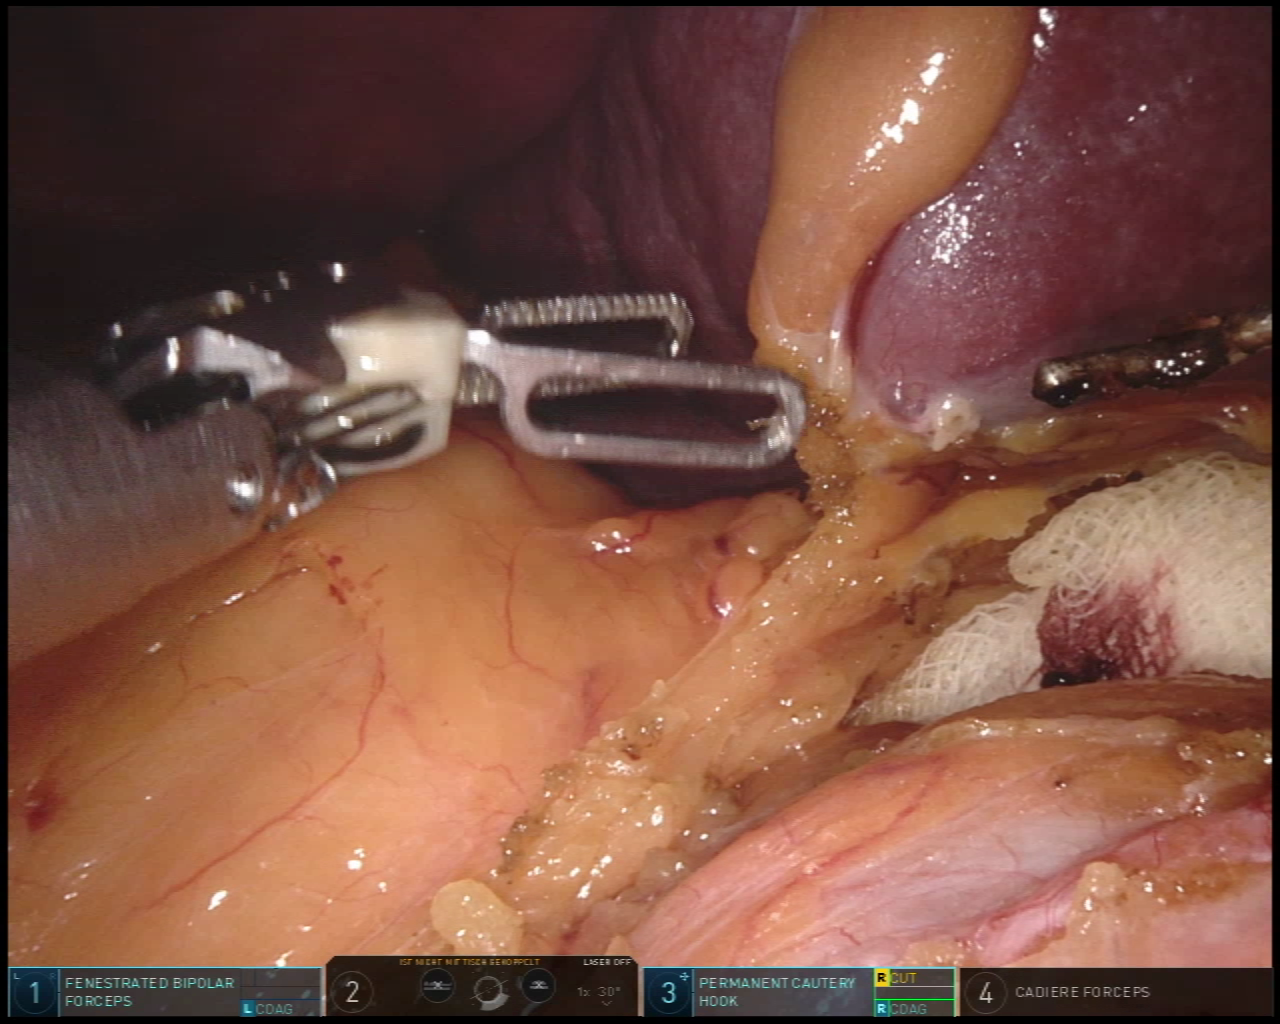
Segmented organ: spleen
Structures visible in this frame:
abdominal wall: yes
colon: yes
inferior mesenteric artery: no
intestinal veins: no
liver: no
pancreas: no
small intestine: no
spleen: yes
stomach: no
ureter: no
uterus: no
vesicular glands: no